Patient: sex M, age 69
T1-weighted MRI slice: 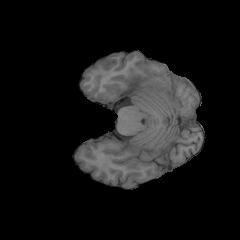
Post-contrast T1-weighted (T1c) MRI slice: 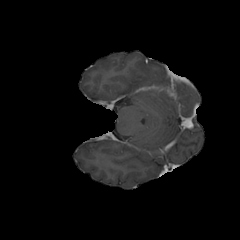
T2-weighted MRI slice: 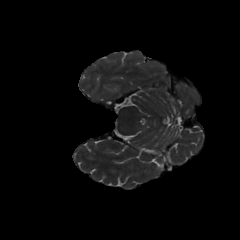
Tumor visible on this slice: yes
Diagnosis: Glioblastoma, IDH-wildtype
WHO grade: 4